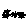
Label: star